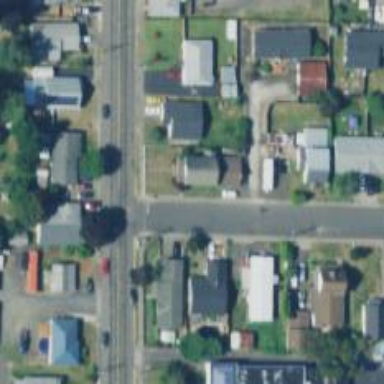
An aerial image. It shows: Residential road.